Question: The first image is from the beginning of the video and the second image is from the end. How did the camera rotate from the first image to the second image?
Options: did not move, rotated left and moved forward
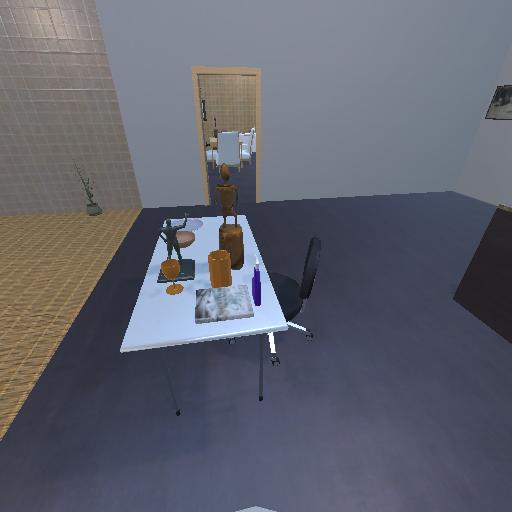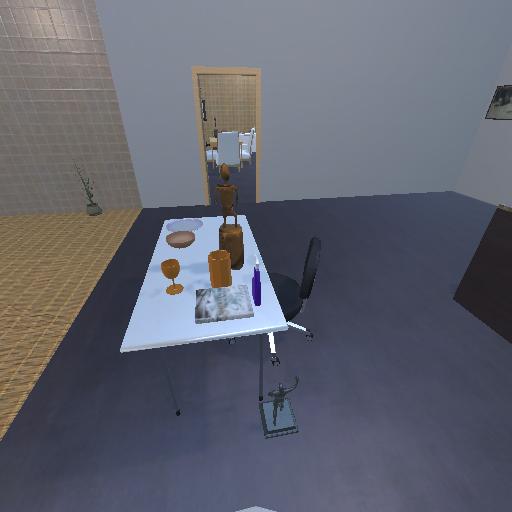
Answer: did not move